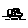
Label: car